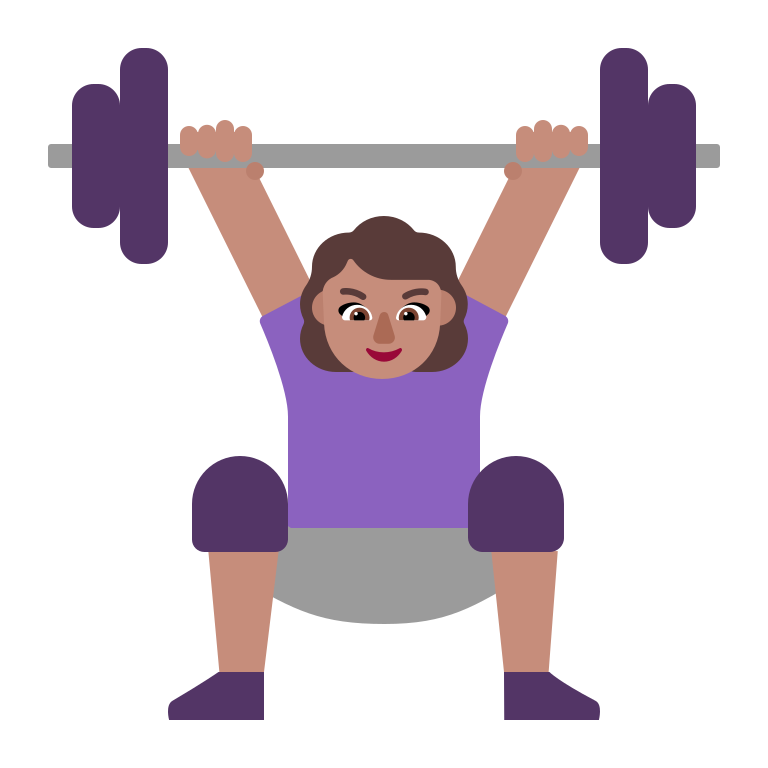
woman lifting weights flat